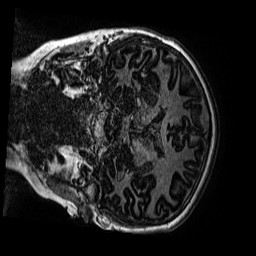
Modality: MP2RAGE
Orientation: coronal
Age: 12
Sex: male
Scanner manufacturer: siemens
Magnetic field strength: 3 T
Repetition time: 4 s
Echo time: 0.00299 s